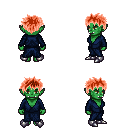
a pixel art fantasy rpg character, female body template, orc, green skin, blue robe, teal pants, red bedhead hairstyle, metal boots, four views (front, back, left, right), 2x2 character sprite sheet, small pixel art, hard edges, no anti-aliasing